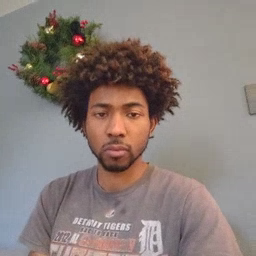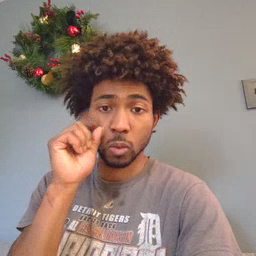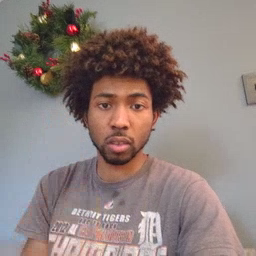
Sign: wake